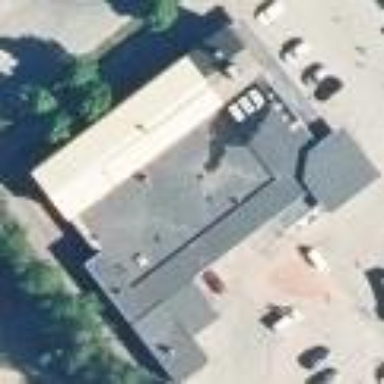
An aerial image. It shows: Supermarket building.